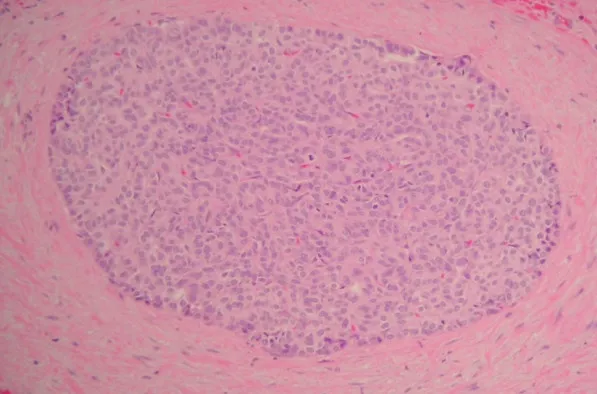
Intraductal carcinoma of ducts of Luschka.
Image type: pathology (h&e)